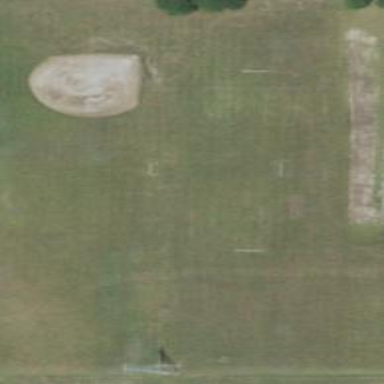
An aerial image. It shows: Soccer pitch for leisure land activities.